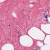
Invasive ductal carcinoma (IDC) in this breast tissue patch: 1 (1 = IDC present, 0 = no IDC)